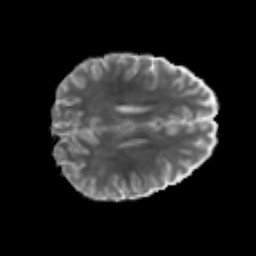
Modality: MD
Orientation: axial
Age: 27
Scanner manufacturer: philips
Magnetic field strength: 3 T
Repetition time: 8.6 s
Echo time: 0.127 s